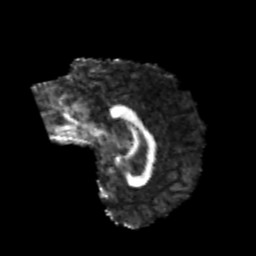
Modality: FA
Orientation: sagittal
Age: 21
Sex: female
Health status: healthy
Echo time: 0.074 s